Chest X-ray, PA view. Patient: 45 years old, sex M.
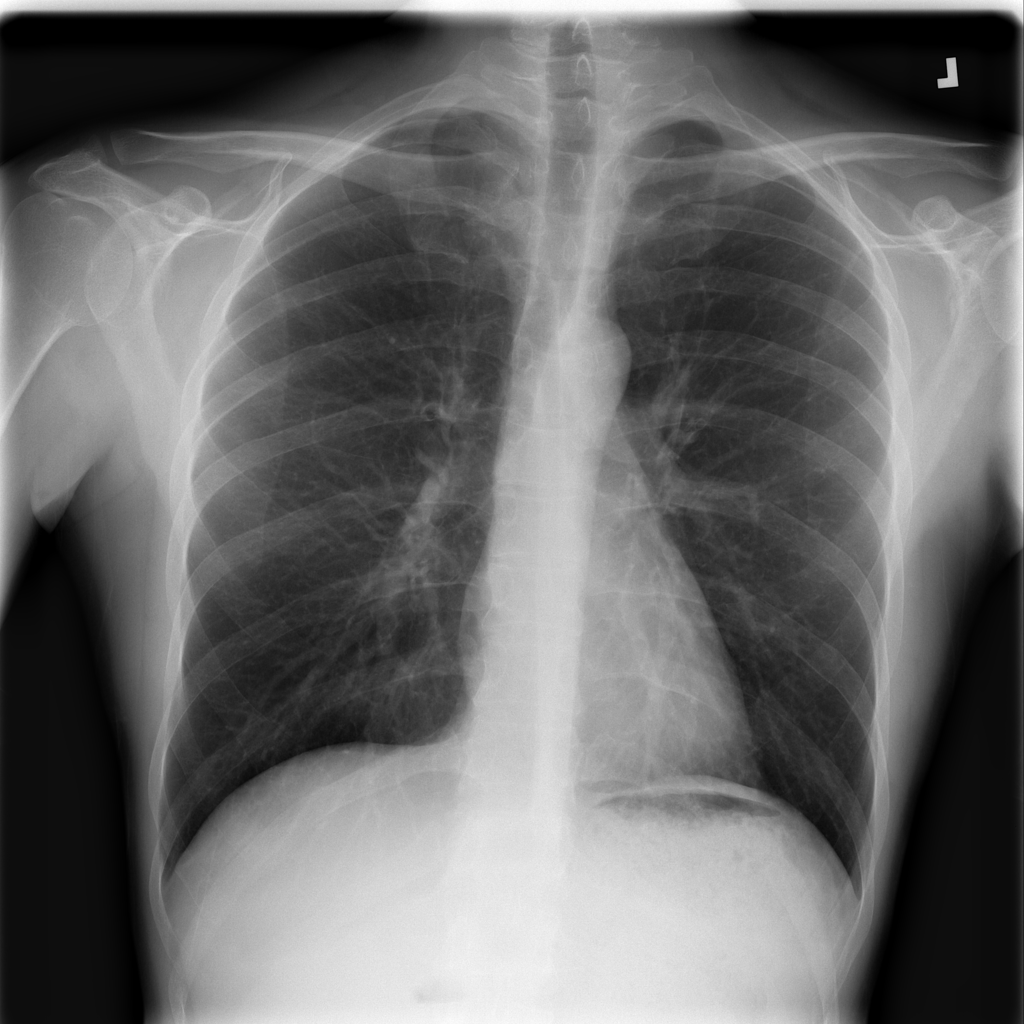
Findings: No Finding